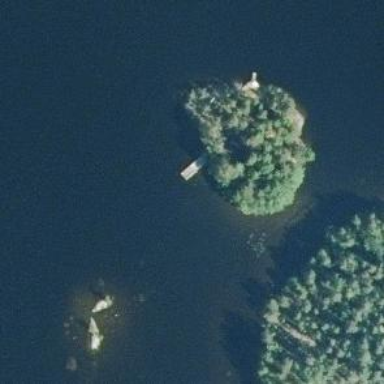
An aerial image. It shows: Island covered with woodland.